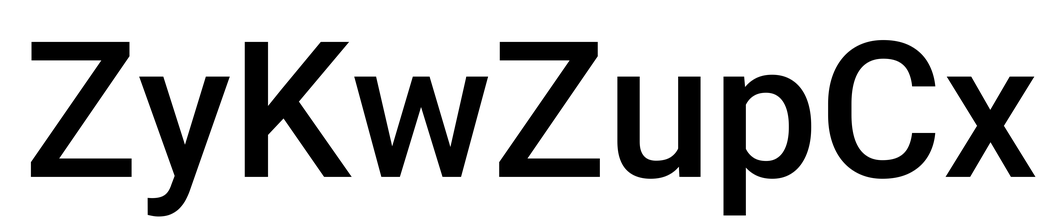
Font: Roboto_Medium